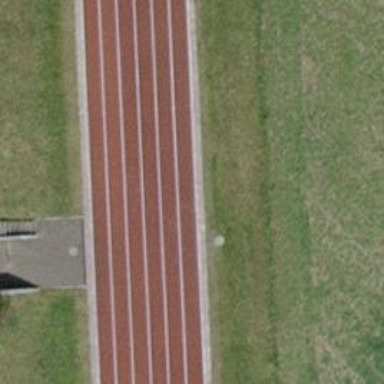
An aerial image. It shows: Track made of tartan material in leisure land area.